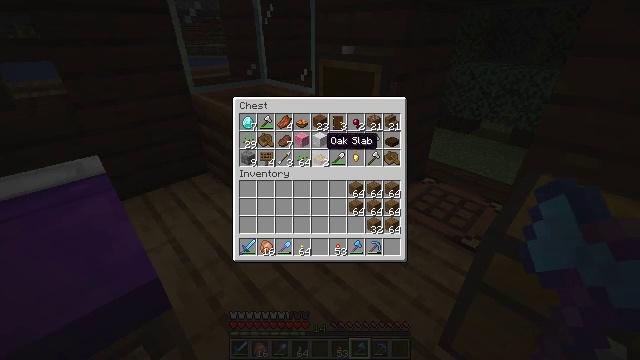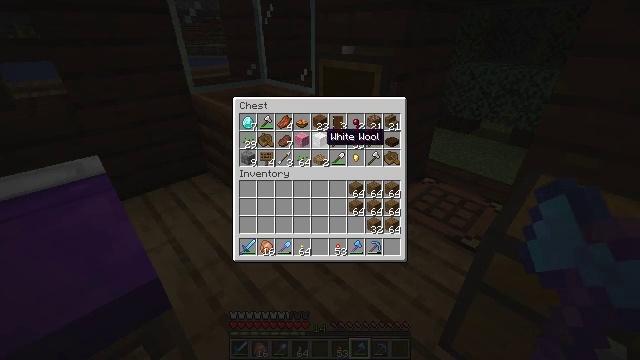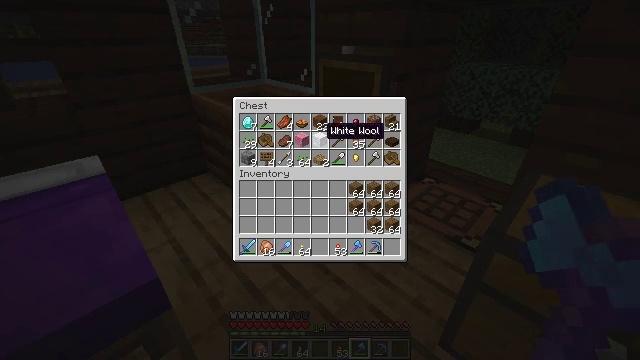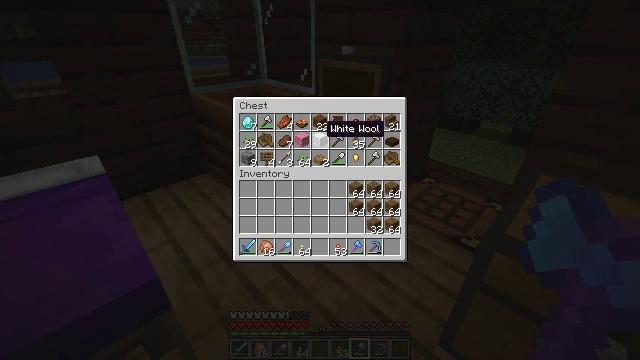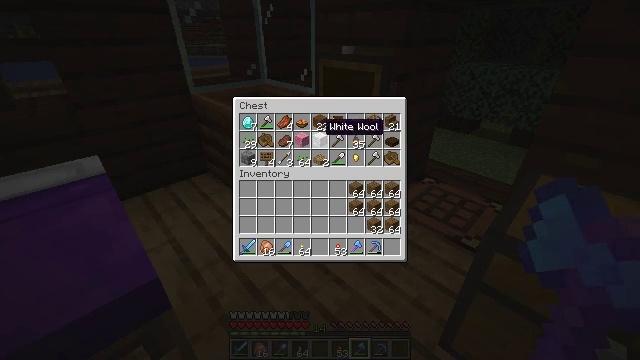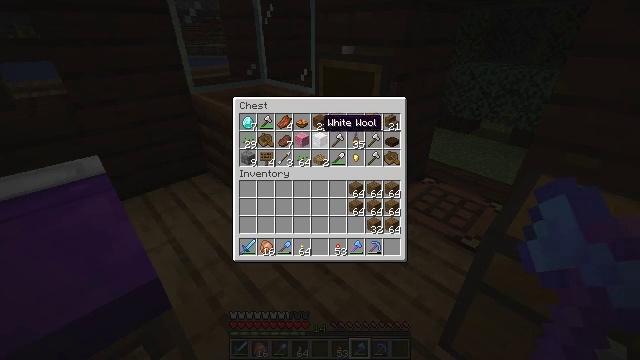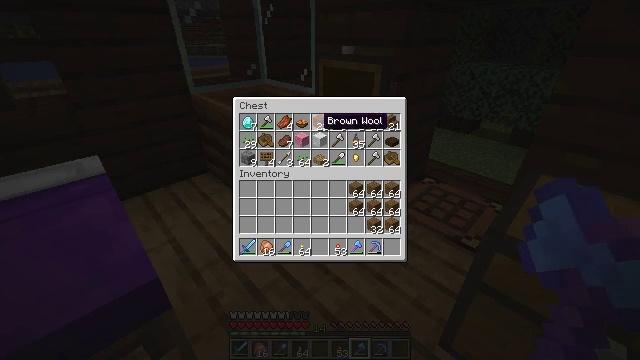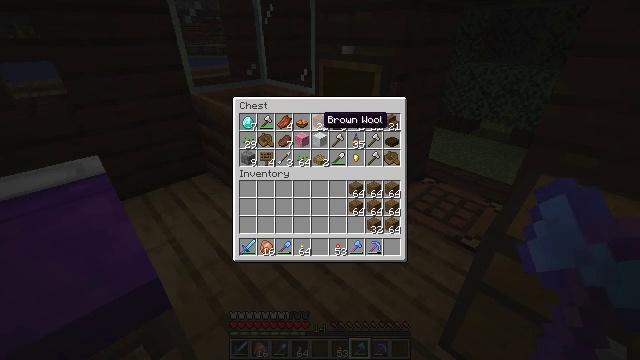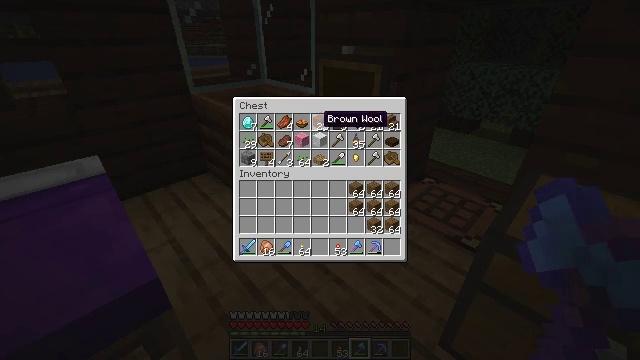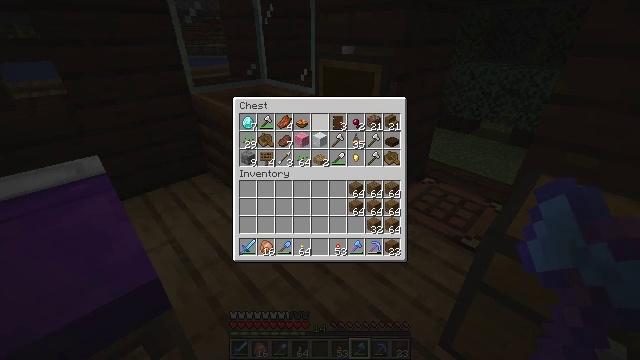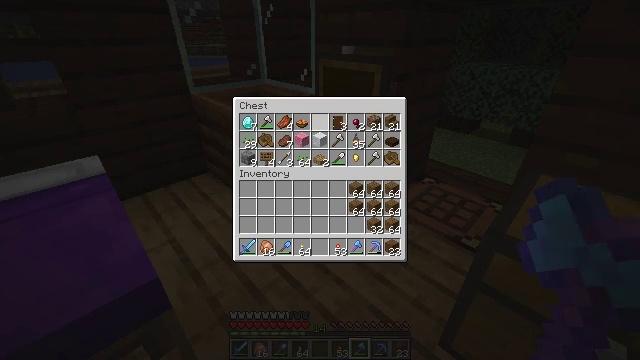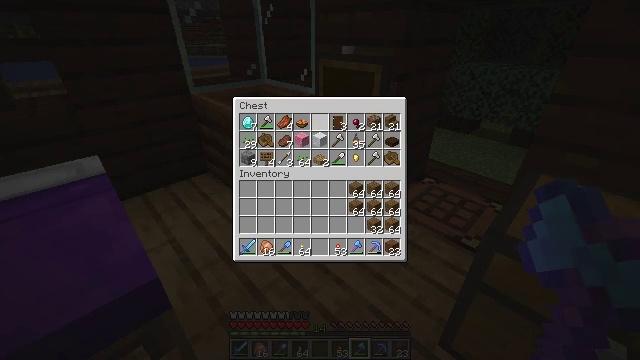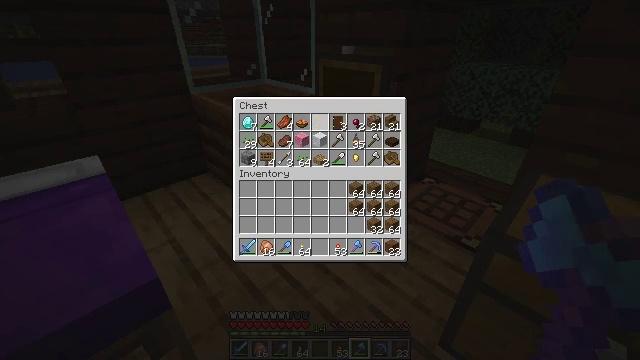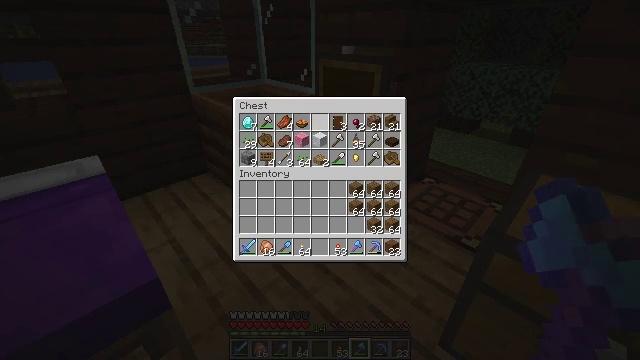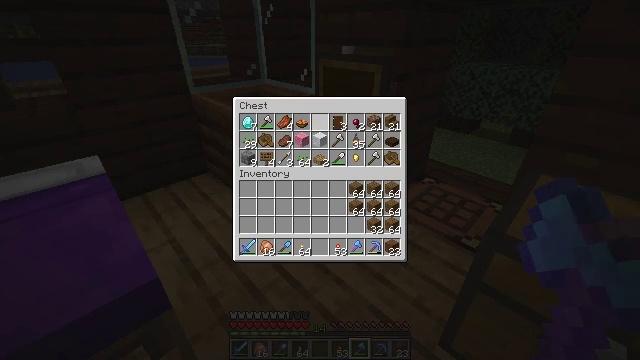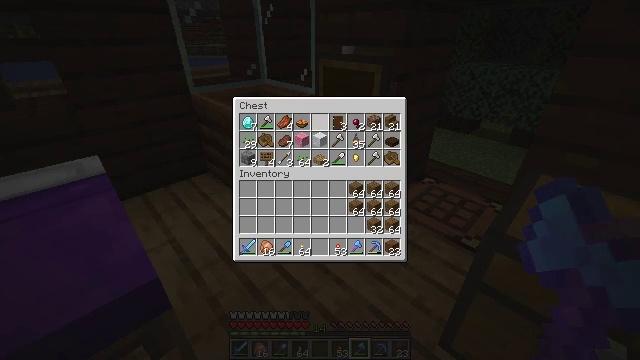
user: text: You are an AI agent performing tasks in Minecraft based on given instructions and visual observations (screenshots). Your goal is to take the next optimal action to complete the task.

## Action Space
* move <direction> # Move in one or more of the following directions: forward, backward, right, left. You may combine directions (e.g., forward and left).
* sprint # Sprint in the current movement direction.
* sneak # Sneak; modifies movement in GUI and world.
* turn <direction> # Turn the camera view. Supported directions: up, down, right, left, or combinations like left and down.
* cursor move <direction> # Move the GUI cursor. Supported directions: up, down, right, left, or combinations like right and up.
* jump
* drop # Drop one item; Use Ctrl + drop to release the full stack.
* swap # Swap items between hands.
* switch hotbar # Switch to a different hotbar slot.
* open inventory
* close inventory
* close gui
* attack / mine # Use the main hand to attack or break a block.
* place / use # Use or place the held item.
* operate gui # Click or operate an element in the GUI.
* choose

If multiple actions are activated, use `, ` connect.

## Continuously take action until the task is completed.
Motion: motion action
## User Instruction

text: Create a brown bed in the crafting grid.
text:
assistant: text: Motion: sneak
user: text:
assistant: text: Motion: sneak
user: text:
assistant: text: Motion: sneak
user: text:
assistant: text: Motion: sneak
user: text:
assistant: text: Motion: sneak
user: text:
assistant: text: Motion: sneak
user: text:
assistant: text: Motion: sneak
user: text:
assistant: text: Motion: sneak
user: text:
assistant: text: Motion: sneak, operate gui
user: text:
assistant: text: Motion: sneak, operate gui
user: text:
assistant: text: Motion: sneak, operate gui
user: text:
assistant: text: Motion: sneak
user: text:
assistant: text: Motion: sneak
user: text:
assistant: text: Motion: sneak
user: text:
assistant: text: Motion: sneak
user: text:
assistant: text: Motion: sneak
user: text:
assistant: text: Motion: sneak
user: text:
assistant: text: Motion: sneak
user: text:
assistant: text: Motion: sneak
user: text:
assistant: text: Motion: no_op
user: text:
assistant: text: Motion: no_op
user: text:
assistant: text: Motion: no_op
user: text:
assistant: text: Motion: no_op
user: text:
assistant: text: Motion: no_op
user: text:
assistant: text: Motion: no_op
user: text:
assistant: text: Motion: no_op
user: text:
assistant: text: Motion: no_op
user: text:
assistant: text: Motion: no_op
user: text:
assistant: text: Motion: close gui
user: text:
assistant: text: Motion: no_op